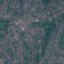
Label: Residential